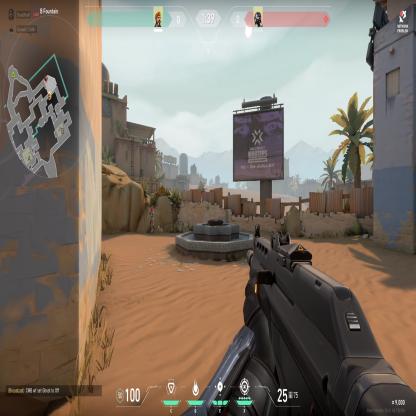
Label: enemy